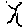
Label: tree